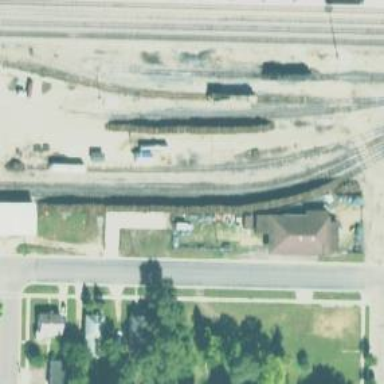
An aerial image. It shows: Rail spur service.